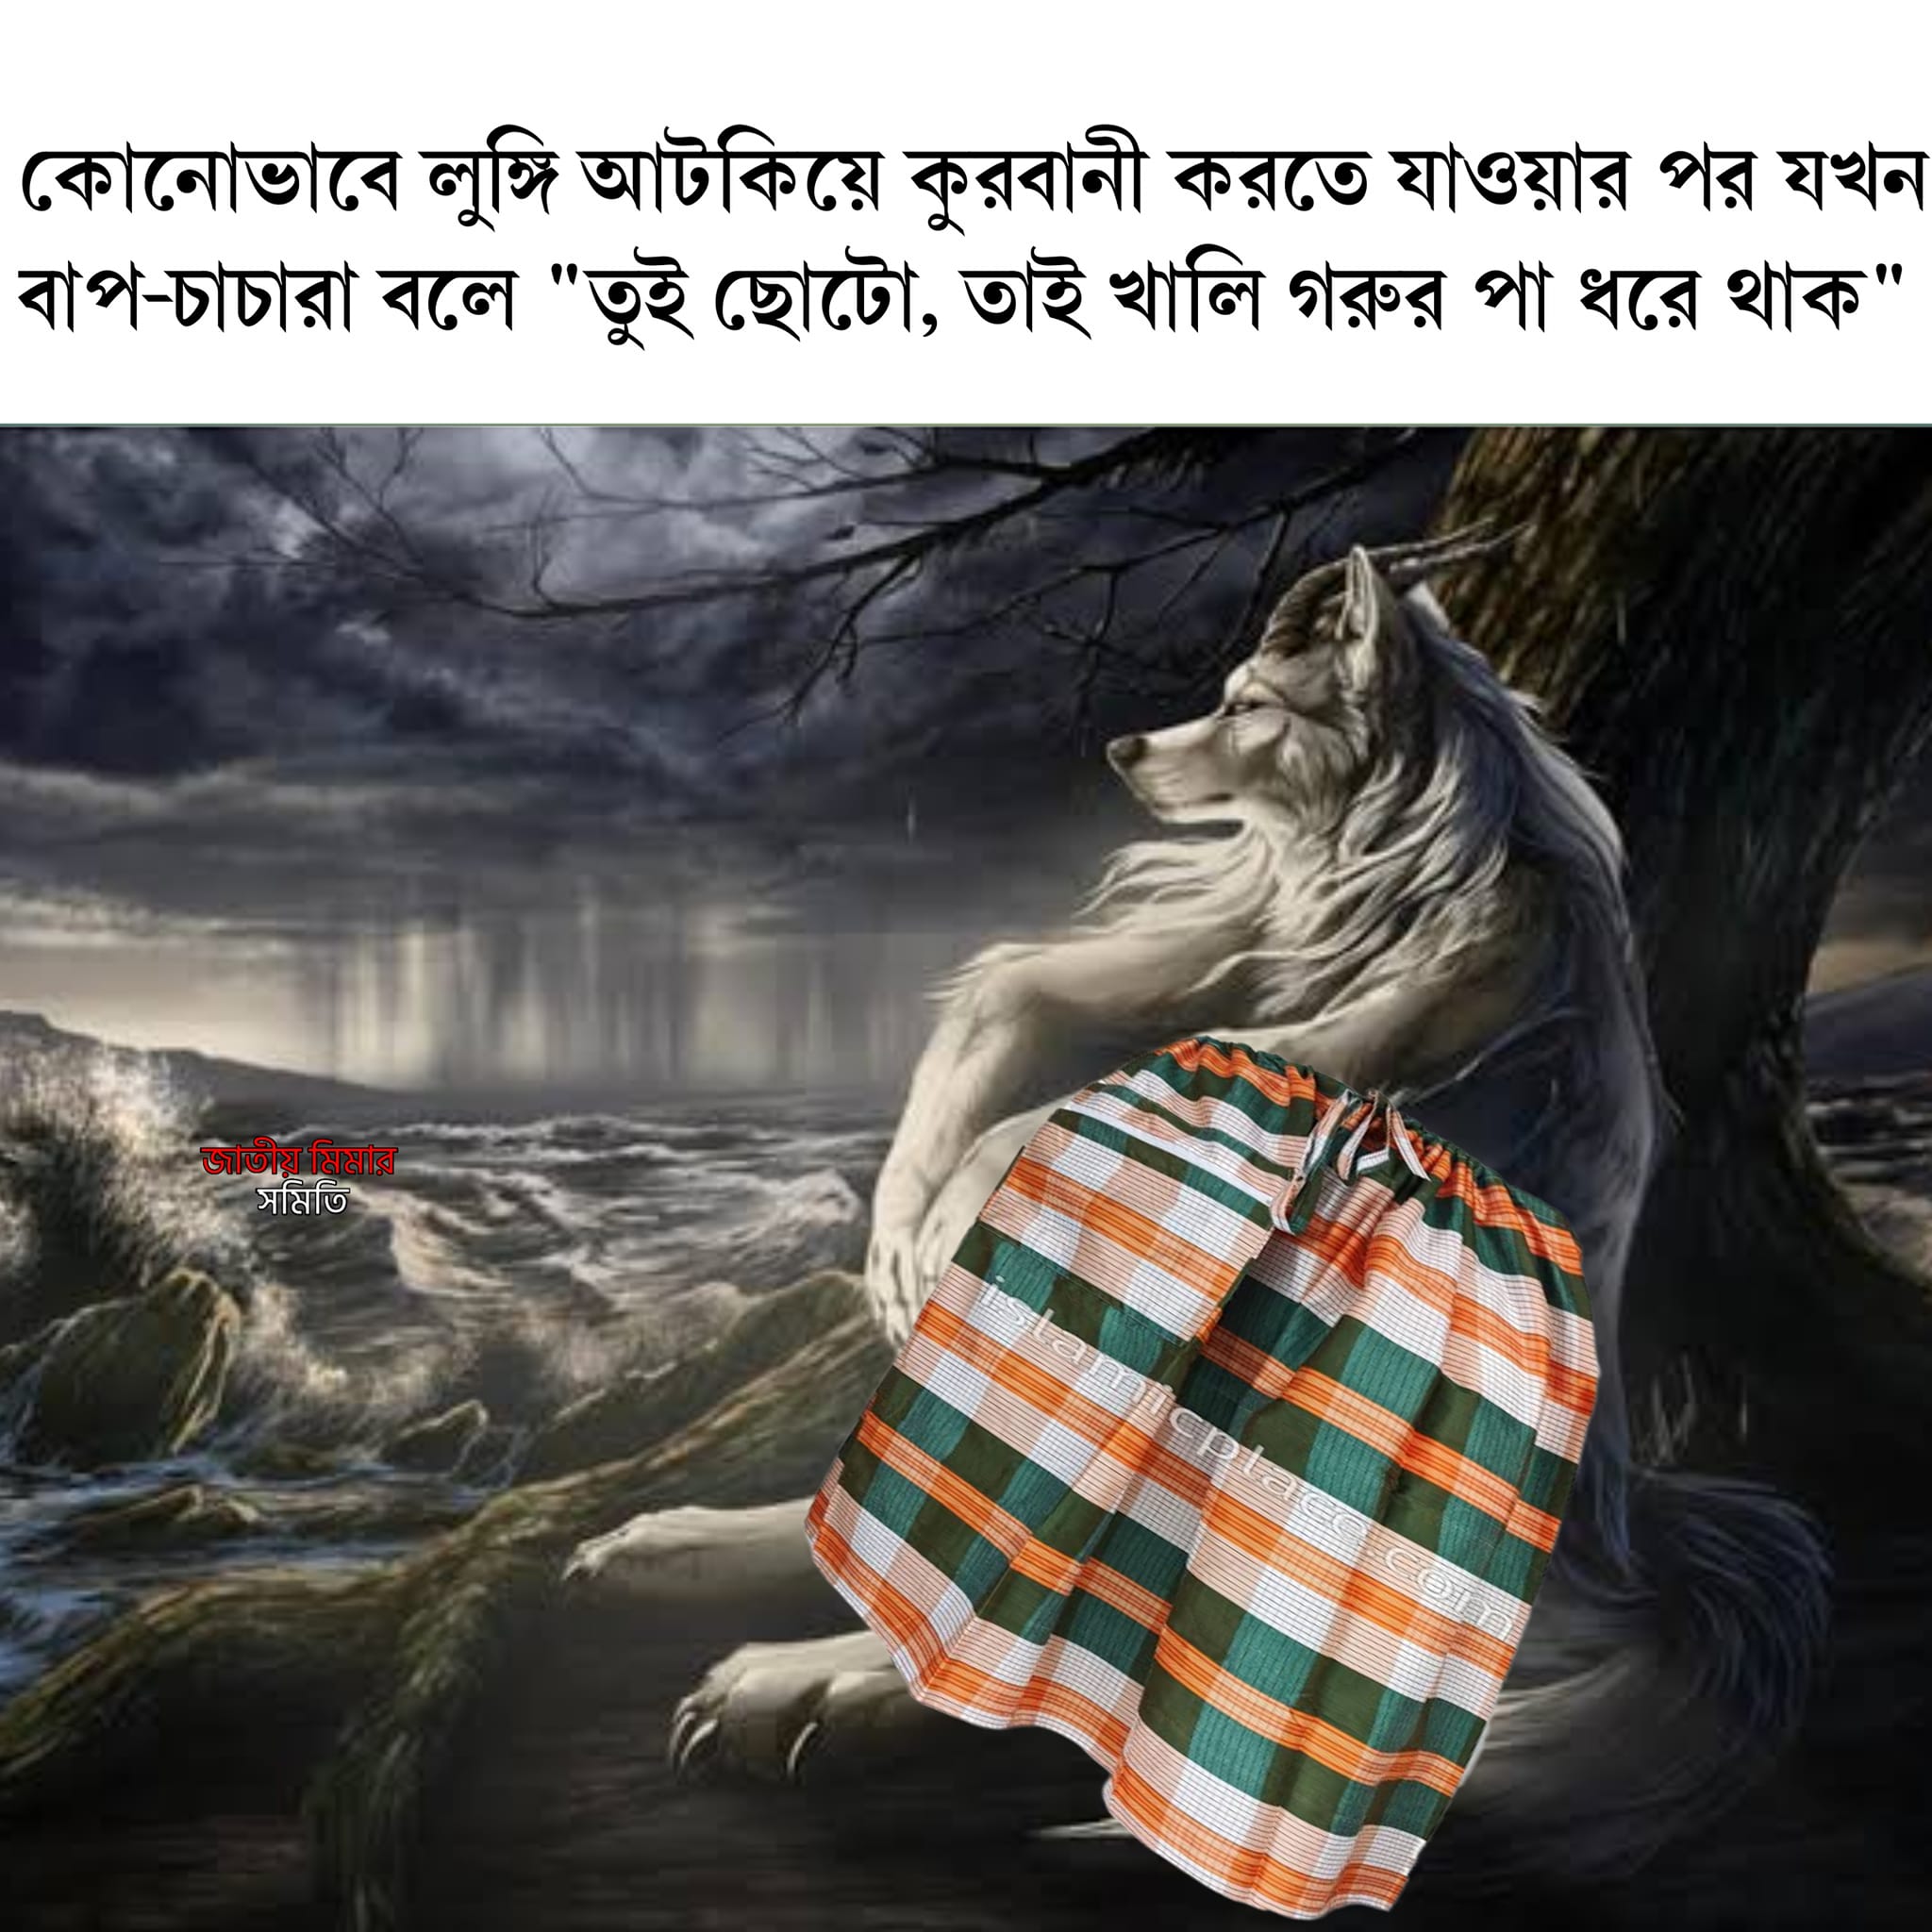
Text: কোনোভাবে লুঙ্গি আটকিয়ে কুরবানী করতে যাওয়ার পর যখন বাপ চাচারা বলে তুই ছোটো তাই খালি গরুর পা ধরে থাক
Label: Non Hate